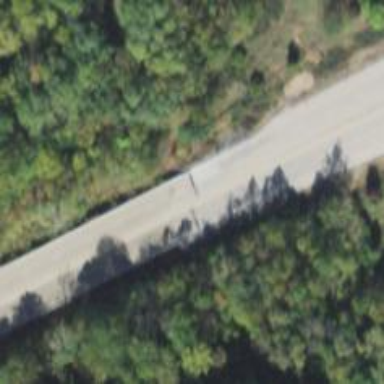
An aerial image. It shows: Primary highway expressway with bridge.